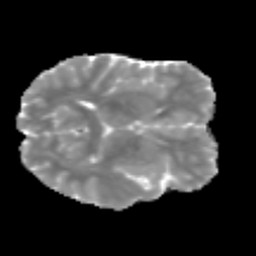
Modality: MD
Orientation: axial
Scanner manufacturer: siemens
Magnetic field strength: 3 T
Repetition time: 3.6 s
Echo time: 0.092 s